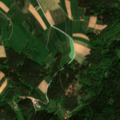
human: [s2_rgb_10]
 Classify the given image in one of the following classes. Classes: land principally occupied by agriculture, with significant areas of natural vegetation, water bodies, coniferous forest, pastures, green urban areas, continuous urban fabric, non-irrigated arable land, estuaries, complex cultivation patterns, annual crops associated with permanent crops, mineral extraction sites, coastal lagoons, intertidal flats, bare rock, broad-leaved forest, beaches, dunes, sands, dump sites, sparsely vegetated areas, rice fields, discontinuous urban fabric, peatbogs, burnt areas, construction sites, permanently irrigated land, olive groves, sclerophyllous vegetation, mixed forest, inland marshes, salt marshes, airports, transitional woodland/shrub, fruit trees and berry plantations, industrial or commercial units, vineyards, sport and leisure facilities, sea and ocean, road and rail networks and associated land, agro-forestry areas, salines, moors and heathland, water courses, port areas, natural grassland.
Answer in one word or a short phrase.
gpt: non-irrigated arable land, coniferous forest, mixed forest